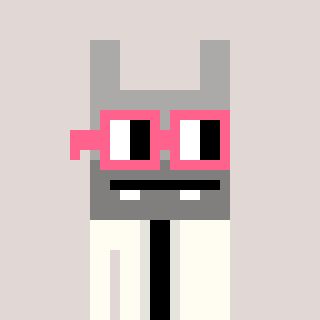
a pixel art character with square pink glasses, a rabbit-shaped head and a grayscale-colored body on a warm background